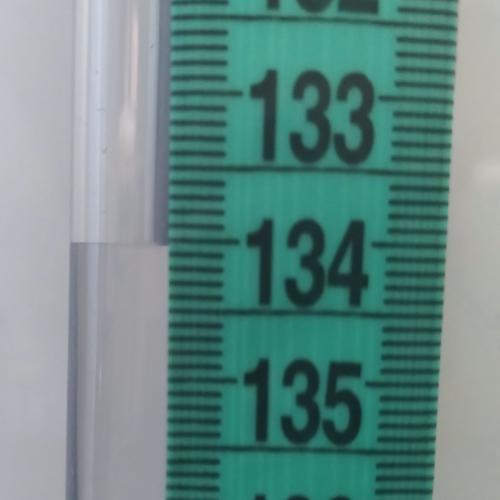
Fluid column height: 134.1 cm